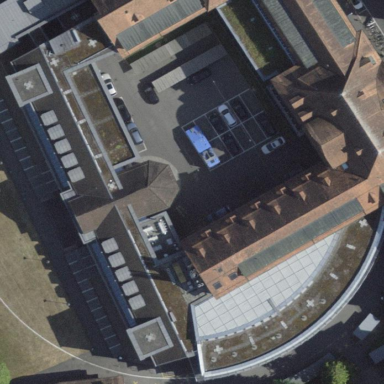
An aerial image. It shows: Public building.